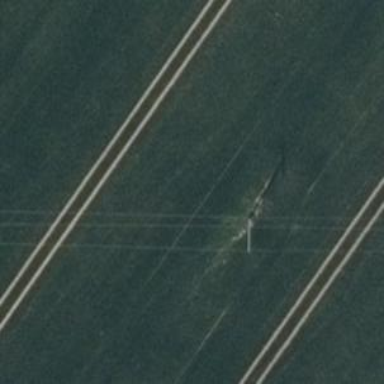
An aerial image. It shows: Minor power line.